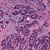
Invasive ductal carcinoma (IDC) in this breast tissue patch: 1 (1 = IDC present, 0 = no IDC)